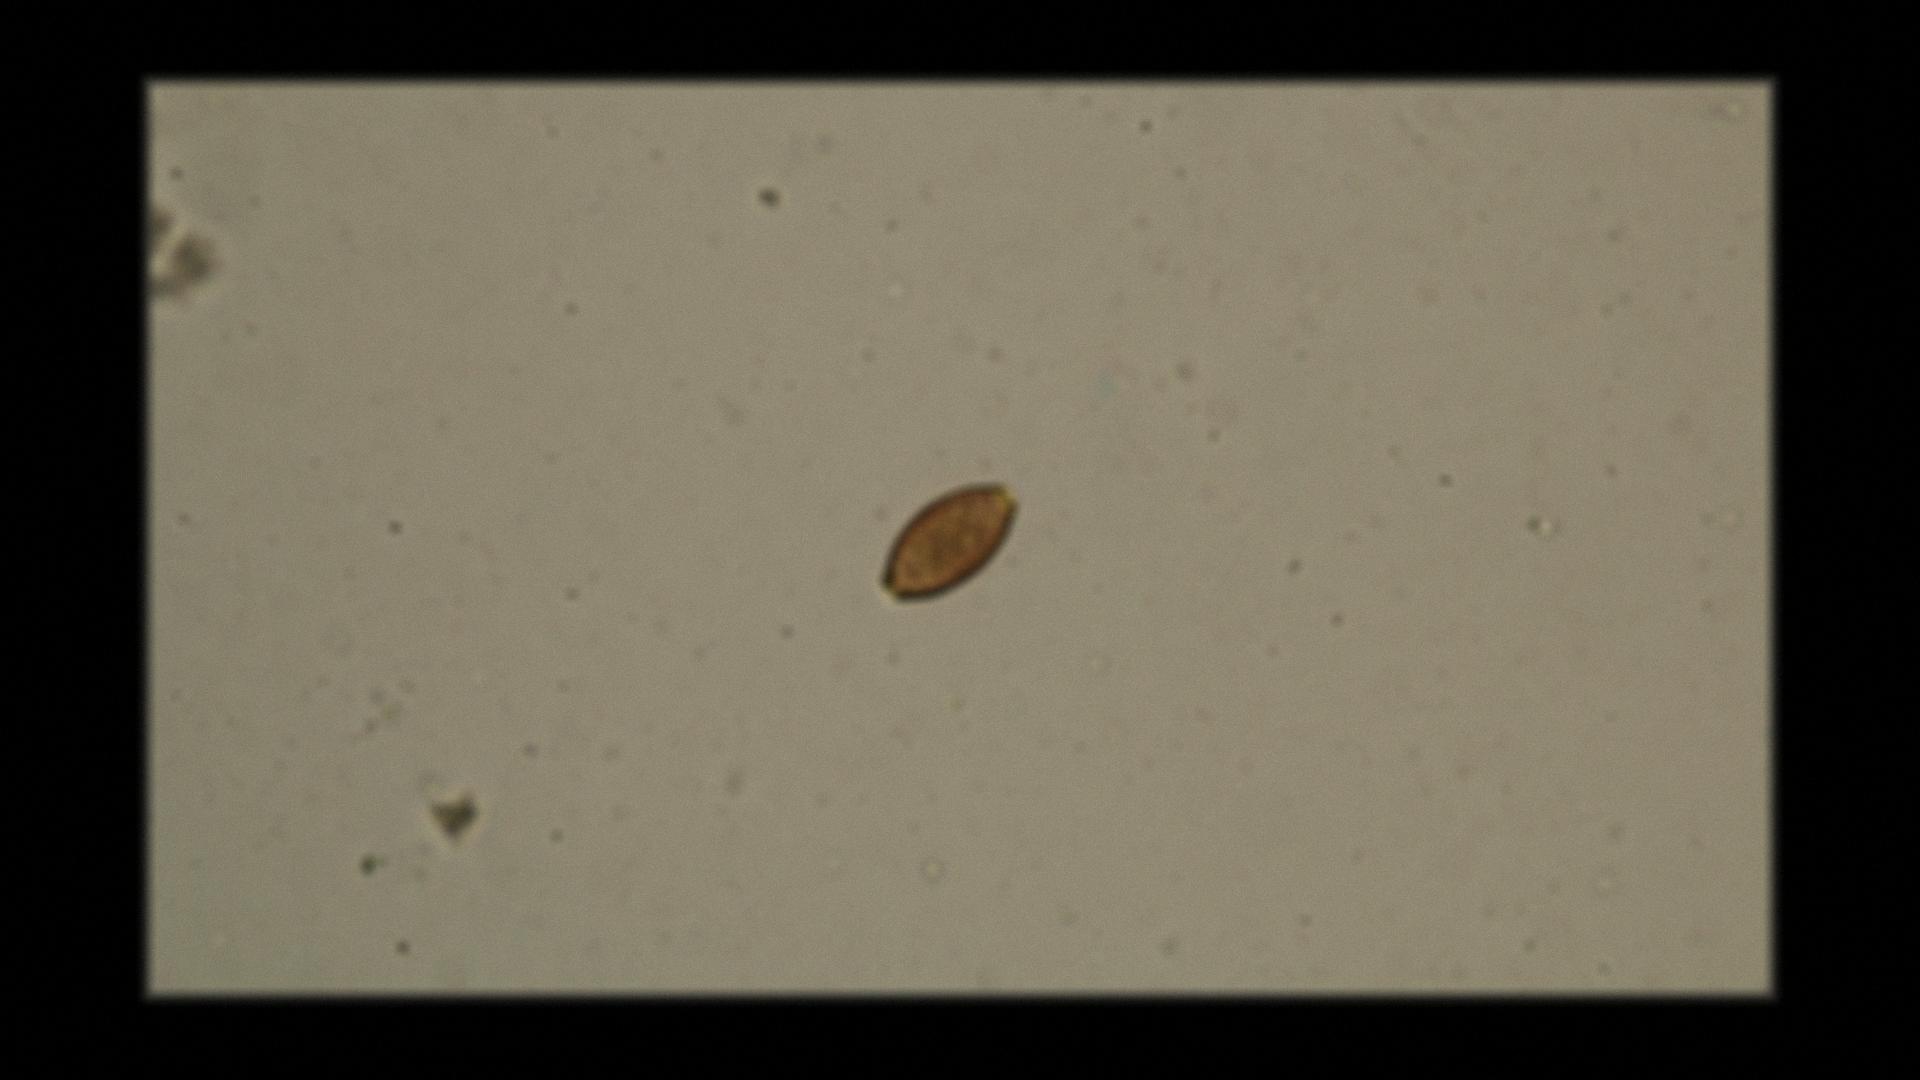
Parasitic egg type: Trichuris trichiura